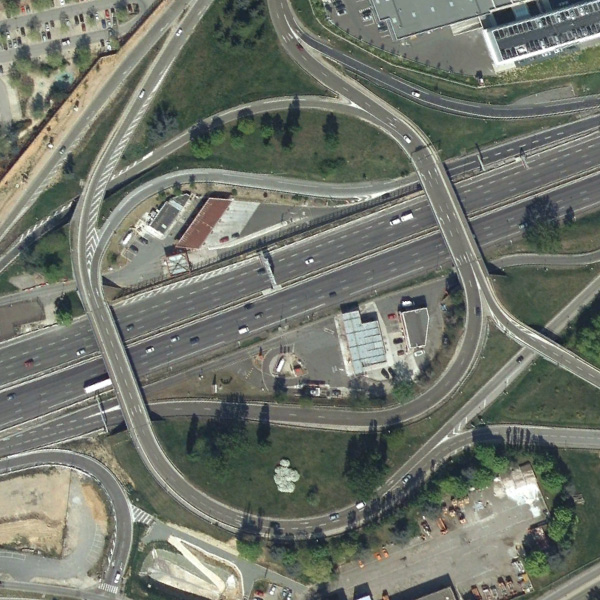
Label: Viaduct